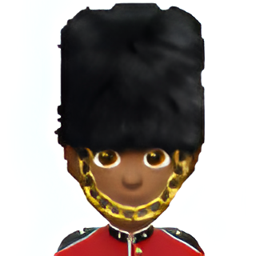
Name: male guard type 5
Emoji: 💂🏾‍♂️
Group: People & Body
Sub-group: person-role